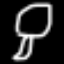
Label: mushroom